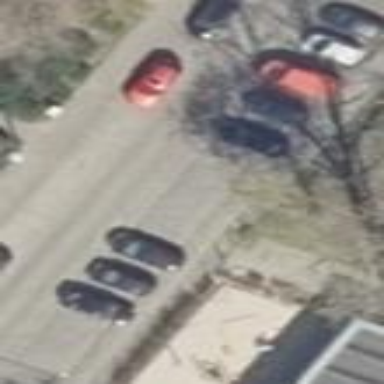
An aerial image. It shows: Street side parking area.